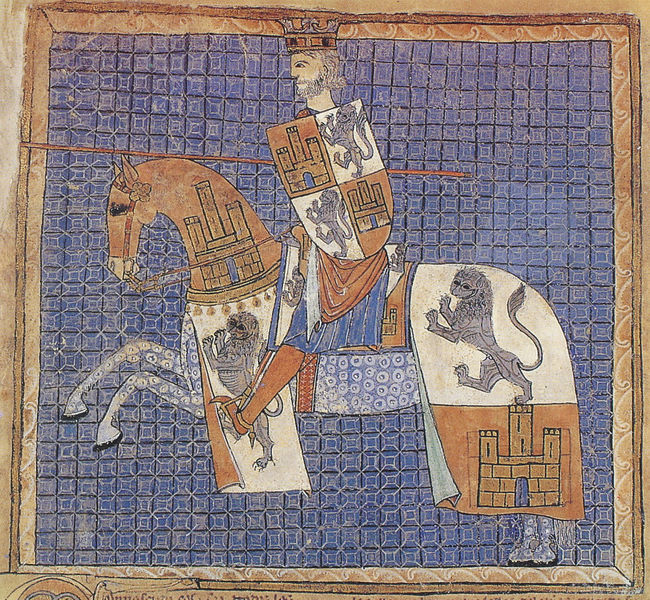
Titel: Tumbo A
Institution: Santiago de Compostela, Archivo de la Catedral
Schlagwörter: blau, weiß, stadt, braun, grau, rot, teppich, bart, rahmen, decke, drei, krone, pferd, reiter, turm, hufe, reiten, sattel, steigbügel, zügel, bein, könig, lanze, wandmalerei, tor, karos, schild, burg, kachel, mosaik, ritter, hufen, wappen, löwen, ross, springen, mittelalter, zaum, löwe, speer, fresko, schabracke, buchmalerei, springt, turnier, jufen, wapper